Question: In MS word you can create a <URL> by:
- - 'MacroButton NoMacro [Enter Text Here]'-
It will do this:

In my template, empty fields are highlighted in , but should turn once filled in.
: Is there a way to change the font once someone has filled in a value?
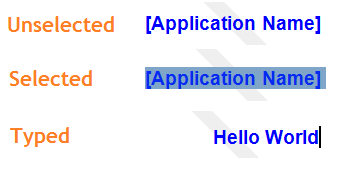
Answer: Yep, it is possible.
Using 'MacroButton' with 'NoMacro' merely serves to conveniently highlight the entire text area with a single click. As with any highlighted object in word, when you start typing, it deletes the selected portion and formats the new text based on the style of the leftmost element (which in this case is the field itself - even though it's not displayed).
To 'change' the styles, simply start off by highlighting the entire field and formatting however you'd like the result to end up. Then highlight just the text portion and format however you'd like the prompt to display.
When in edit mode, it should look like this: